Current action and preconditions to check: trajectory_clear

Your task: For each precondition in the list above, predict whether it will hold at this action.

Consider the current scene as observed from the mobile robot's camera, and analyze the predicted future states of all dynamic agents (e.g., people, animals, vehicles, or any moving entities) within the NEXT SECOND.

IMPORTANT: Only answer "very likely" if you are absolutely certain—based on strong, clear evidence—that a dynamic agent will violate the precondition in the predicted future state. Do NOT answer "very likely" for unlikely, ambiguous, or low-probability risks.

Ask yourself for each precondition: Is there a high probability, with clear and convincing evidence, that the predicted future states of any dynamic agent will interfere with the predicted future state of the currently executing action within the NEXT SECOND, causing that precondition to fail?

Assess the risk level based on these predictions. Use "likely" or "very likely" if motions create a clear risk of interference.

Use "neutral" or "improbable" if agents are nearby but their predicted paths are clearly diverging or non-conflicting.

Failure Risk Categories: "very improbable", "improbable", "neutral", "likely", "very likely"

Answer Format: Output ONLY the probability_of_failure value from these categories: "very improbable", "improbable", "neutral", "likely", "very likely"

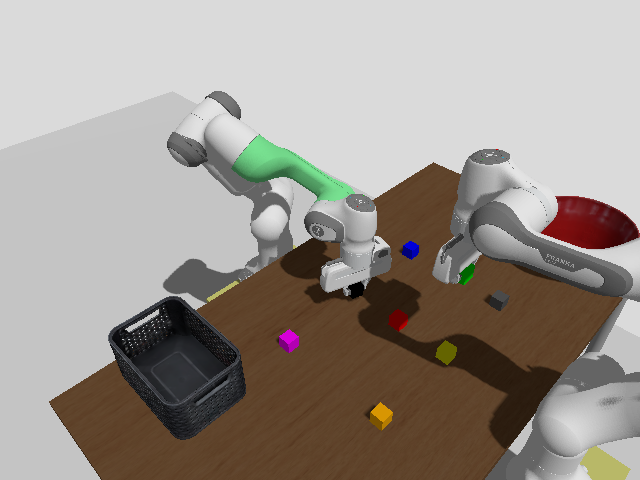

Answer: very improbable